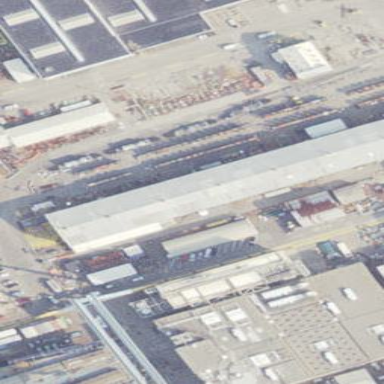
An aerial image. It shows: Industrial building.